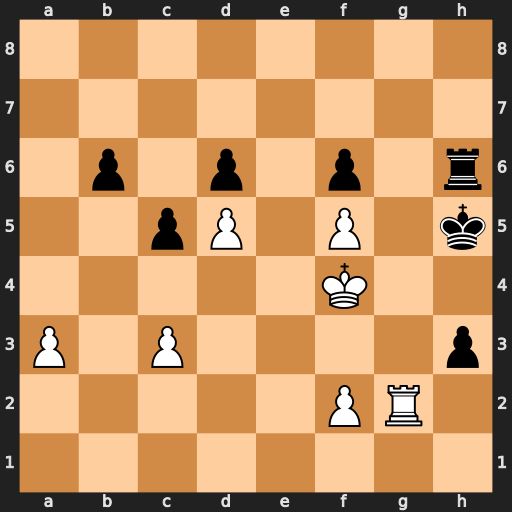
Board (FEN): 8/8/1p1p1p1r/2pP1P1k/5K2/P1P4p/5PR1/8
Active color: w
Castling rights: -
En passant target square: -
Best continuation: Rg3 Kh4 Rg4+